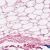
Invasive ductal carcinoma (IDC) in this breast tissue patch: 0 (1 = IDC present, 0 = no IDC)